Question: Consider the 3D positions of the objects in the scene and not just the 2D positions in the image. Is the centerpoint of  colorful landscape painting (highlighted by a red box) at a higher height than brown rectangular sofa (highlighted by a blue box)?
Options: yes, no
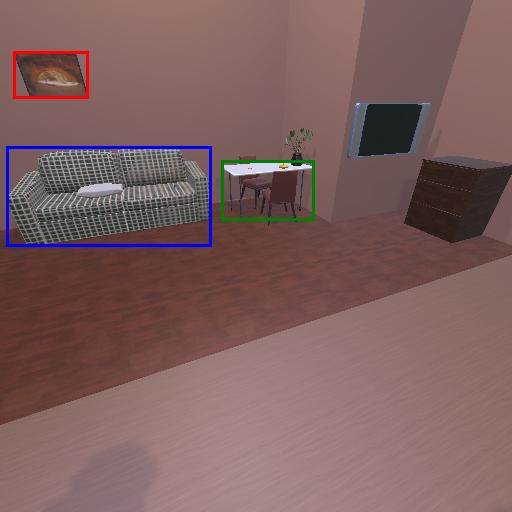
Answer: yes